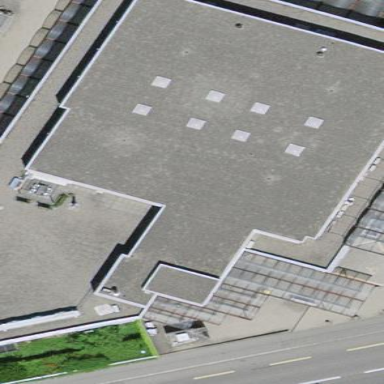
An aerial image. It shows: Commercial building with flat roof.